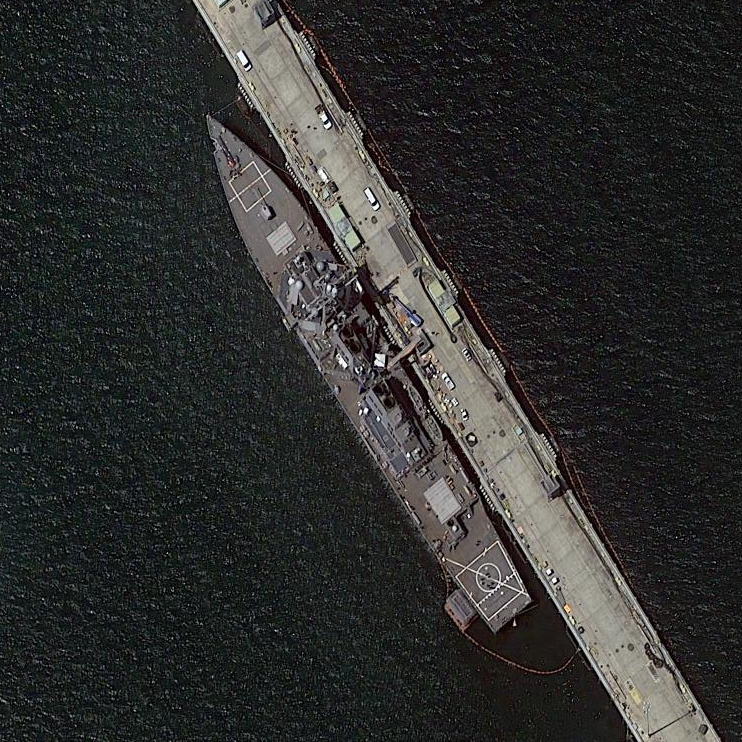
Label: destroyer